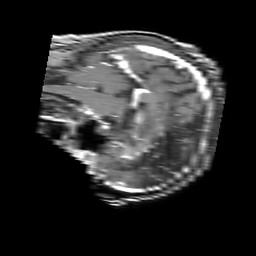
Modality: T1w
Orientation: sagittal
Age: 67
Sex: male
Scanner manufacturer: philips
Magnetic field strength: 1.5 T
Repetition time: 0.204 s
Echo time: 0.001823 s